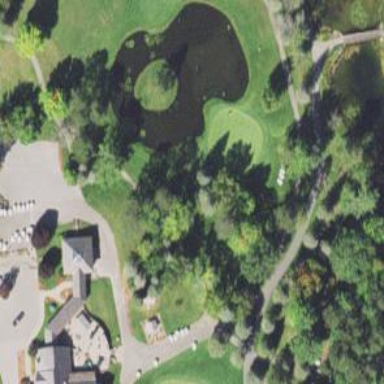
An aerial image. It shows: Golf hole.